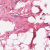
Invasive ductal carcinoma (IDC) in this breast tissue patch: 0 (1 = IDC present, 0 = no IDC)